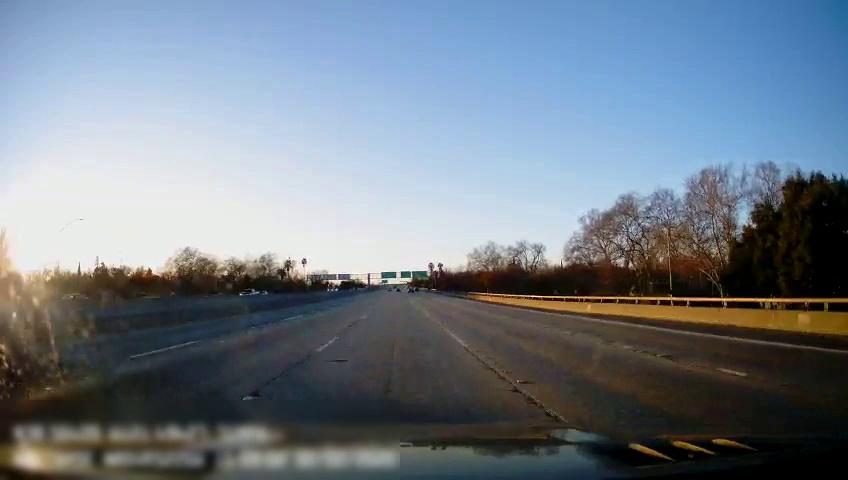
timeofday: Day
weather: Sunny
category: Drivable Space
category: Vehicles | Truck
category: Lanes | Current Lane
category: Lanes | Current Lane
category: Lanes | Alternate Lane
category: Lanes | Alternate Lane
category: Lanes | Alternate Lane
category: Traffic | Signs
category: Traffic | Signs
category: Traffic | Signs